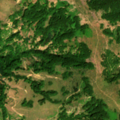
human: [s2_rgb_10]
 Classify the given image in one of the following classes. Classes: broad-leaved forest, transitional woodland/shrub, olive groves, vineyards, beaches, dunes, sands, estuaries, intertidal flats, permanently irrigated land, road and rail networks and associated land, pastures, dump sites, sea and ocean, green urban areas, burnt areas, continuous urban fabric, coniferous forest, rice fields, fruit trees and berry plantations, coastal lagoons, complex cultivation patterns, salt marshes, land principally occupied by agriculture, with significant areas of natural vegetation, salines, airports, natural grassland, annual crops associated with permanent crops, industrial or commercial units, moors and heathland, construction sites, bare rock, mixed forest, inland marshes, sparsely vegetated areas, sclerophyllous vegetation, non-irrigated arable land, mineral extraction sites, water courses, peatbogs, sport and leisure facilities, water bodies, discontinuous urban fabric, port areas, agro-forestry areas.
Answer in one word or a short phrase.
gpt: land principally occupied by agriculture, with significant areas of natural vegetation, broad-leaved forest, natural grassland, transitional woodland/shrub